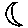
Label: moon